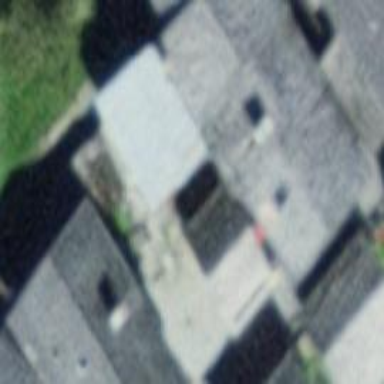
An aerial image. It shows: Building with tile roof.